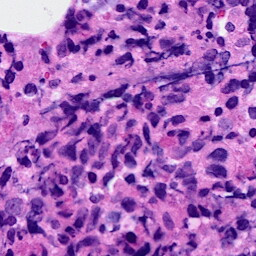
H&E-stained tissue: Breast